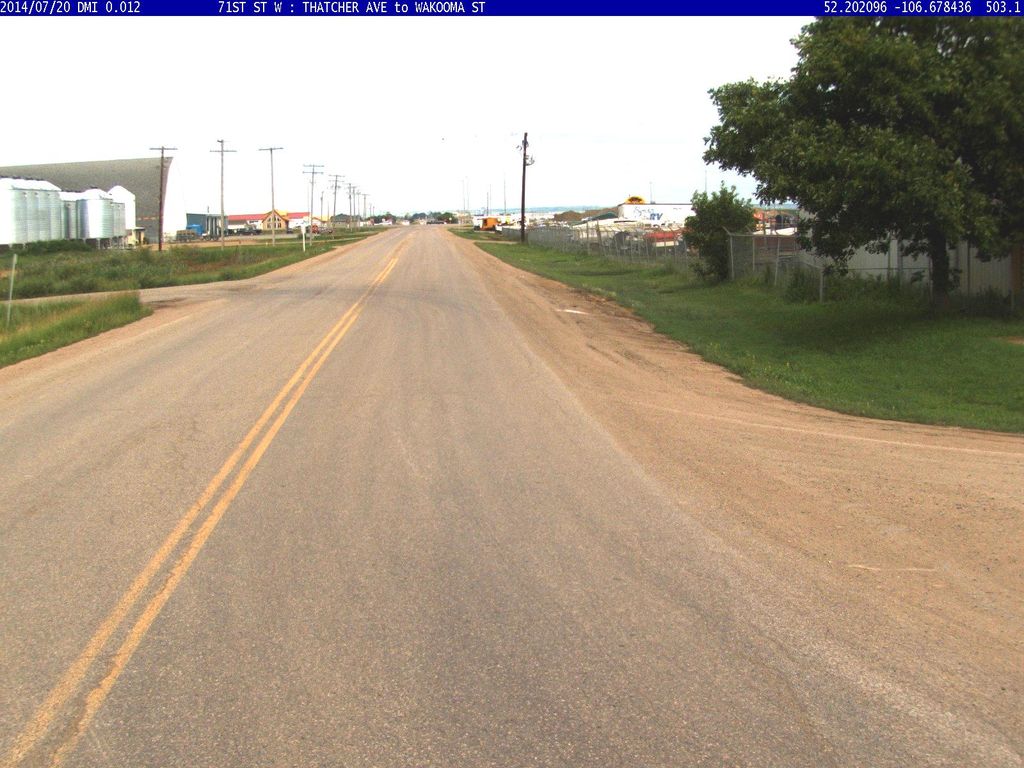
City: saskatoon